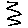
Label: zigzag